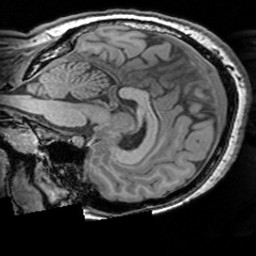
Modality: T1w
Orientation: sagittal
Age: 28
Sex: female
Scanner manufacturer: siemens
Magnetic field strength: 3 T
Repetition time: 1.63 s
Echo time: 0.00311 s